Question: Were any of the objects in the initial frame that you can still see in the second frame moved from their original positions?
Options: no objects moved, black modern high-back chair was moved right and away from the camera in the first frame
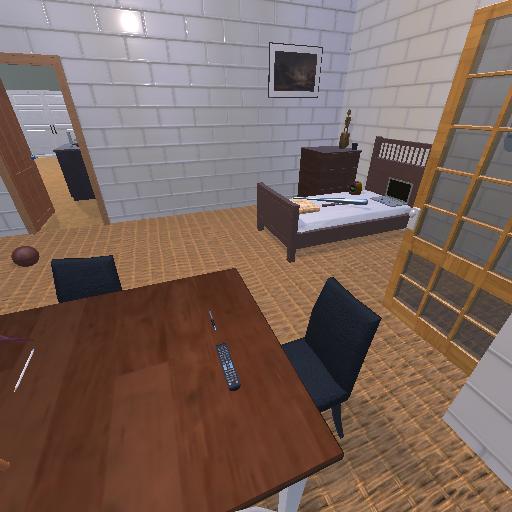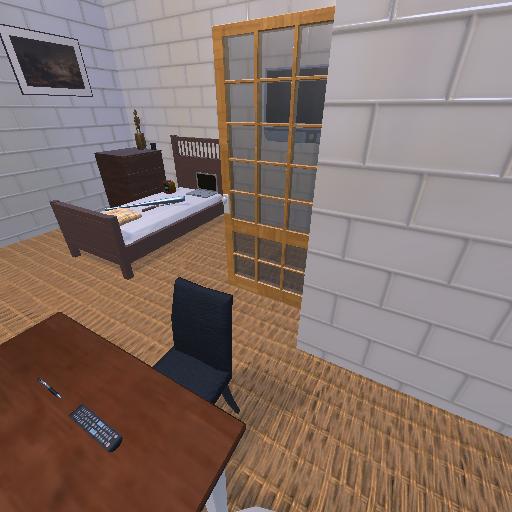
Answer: no objects moved